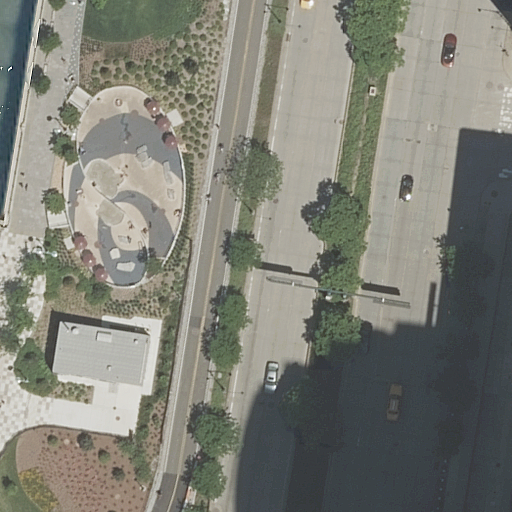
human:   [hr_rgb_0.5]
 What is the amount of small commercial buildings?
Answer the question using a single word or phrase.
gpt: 0

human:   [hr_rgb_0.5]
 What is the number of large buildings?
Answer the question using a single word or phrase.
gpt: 0

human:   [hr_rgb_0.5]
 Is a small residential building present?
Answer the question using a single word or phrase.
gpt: no

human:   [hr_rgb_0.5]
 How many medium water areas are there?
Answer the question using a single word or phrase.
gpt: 1

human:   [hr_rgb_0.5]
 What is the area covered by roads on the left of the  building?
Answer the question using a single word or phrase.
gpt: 0m2

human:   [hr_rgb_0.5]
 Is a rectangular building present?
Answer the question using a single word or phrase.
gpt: yes

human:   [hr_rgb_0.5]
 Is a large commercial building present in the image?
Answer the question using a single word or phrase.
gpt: no

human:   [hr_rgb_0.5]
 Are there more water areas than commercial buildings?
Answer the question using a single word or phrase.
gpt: yes

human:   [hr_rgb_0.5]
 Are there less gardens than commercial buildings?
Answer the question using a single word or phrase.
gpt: no

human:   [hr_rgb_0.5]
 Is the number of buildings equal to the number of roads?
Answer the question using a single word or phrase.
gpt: no

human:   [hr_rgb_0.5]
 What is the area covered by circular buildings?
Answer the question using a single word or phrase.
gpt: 0m2

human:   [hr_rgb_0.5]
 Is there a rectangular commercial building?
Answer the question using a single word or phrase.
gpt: no

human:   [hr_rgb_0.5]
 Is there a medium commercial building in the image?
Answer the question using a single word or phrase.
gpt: no

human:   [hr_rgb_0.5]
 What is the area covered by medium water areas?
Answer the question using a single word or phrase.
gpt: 212m2

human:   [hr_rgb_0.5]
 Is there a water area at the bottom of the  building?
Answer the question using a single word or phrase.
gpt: no

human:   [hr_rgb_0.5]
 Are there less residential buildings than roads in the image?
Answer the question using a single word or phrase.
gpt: yes

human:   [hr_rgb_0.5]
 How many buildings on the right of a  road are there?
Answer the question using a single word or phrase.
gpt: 1

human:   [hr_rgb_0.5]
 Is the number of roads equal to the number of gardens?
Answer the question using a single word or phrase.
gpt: no

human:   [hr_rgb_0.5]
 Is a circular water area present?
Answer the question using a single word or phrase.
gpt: no

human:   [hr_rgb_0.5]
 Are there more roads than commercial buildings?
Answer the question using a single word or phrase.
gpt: yes

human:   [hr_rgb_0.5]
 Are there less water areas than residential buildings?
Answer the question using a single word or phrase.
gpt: no

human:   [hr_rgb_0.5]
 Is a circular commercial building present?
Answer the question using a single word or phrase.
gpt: no

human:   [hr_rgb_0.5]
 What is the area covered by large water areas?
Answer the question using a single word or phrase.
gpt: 0m2

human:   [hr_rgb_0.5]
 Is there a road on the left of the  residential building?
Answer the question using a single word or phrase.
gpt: yes

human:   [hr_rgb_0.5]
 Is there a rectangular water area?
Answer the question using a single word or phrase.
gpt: yes

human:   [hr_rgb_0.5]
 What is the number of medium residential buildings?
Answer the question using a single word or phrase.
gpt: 1

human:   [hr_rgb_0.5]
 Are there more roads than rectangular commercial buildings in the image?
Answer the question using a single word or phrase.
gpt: yes

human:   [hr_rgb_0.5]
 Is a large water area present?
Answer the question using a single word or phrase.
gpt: no

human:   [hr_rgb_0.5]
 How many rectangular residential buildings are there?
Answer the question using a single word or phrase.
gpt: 1

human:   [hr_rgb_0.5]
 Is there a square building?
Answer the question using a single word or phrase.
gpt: no

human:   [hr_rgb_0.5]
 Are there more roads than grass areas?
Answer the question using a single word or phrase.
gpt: yes

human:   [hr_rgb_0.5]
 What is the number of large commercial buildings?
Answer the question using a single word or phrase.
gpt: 0

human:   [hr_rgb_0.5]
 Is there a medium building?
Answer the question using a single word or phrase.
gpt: yes

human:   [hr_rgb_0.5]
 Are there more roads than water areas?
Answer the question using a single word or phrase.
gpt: yes

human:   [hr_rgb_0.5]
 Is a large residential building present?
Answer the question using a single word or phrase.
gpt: no

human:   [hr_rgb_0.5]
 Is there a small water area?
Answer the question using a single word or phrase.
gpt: no